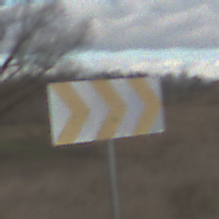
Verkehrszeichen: RichtungstafelnInKurvenGrossLinks
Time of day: SunriseSunset
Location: Outdoor (RoadRail)
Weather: PartlyCloudy
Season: NotSpecified
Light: Natural